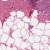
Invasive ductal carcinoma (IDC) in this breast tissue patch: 0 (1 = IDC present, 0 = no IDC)